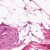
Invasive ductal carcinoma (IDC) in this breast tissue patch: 0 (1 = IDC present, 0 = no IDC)